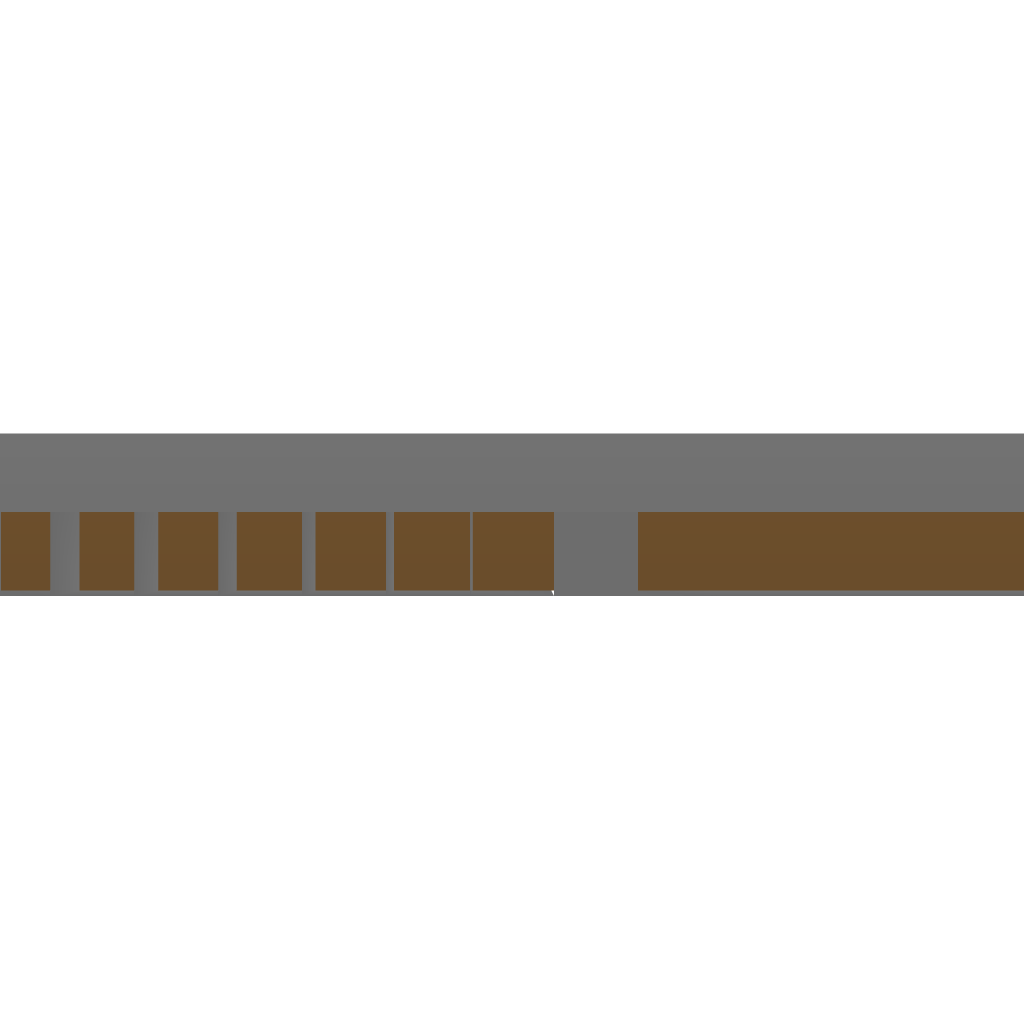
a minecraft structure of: small bank with vault bad low quality